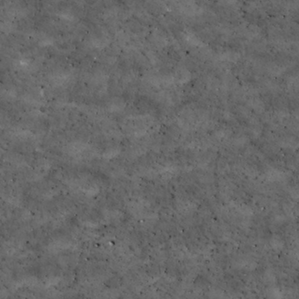
Label: non_frost